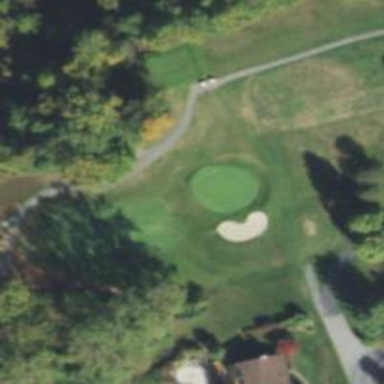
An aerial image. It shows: Golf hole.